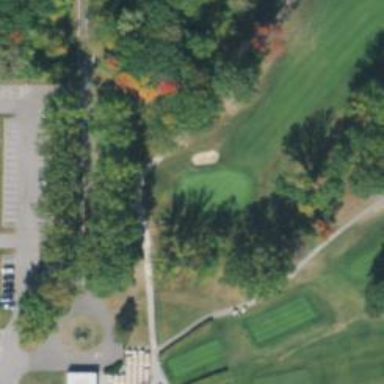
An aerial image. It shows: Path designated for golf carts.